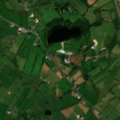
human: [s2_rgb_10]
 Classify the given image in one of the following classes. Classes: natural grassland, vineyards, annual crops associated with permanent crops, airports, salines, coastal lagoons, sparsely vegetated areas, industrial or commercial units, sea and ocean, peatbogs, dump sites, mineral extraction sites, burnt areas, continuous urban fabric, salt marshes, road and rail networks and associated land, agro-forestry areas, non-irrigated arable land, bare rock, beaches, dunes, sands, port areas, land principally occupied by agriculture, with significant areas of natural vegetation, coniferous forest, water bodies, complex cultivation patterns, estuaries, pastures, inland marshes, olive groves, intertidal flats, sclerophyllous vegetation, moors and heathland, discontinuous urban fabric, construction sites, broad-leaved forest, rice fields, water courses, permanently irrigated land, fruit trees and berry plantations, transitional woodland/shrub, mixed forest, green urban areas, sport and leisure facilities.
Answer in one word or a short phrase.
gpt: pastures, land principally occupied by agriculture, with significant areas of natural vegetation